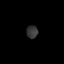
Tissue: lung
Cell type: Others
Senescence score: 0.2126
Nuclear area (px): 143
Mean DAPI intensity: 53.329